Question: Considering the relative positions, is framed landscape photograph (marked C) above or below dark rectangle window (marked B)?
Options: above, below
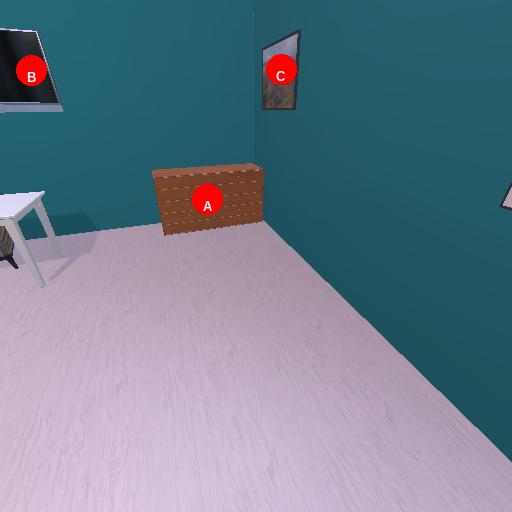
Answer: above